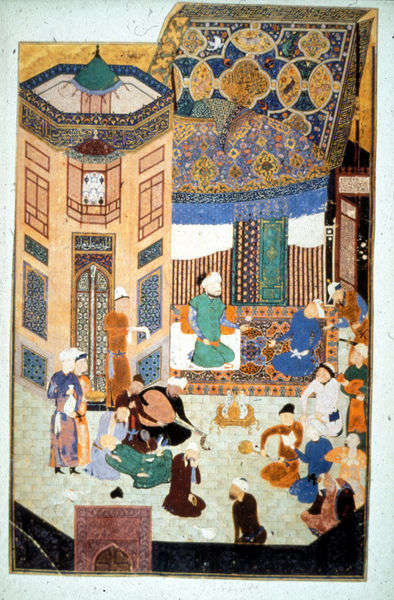
Titel: Visuelle Darstellung von Teppichen (Sa'di Bustan? Herat 1488?)
Institution: unbekannt
Schlagwörter: blau, feuer, mann, weiß, gelb, grün, menschen, ocker, sitzen, stadt, braun, bunt, cafe, fenster, frau, glas, laterne, marmor, männer, orange, schwarz, szene, terasse, tür, ölbild, dach, gebäude, haus, schloss, ansammlung, beige, gesellschaft, gespräch, leute, muster, ornament, teppich, bart, trinken, wand, architektur, spitze, stehen, stein, steine, gelehrte, häuser, boden, gold, personen, gitarre, musik, musiker, rosa, kinder, turm, garten, oktagon, unterhaltung, lehrer, schule, moderne, dorf, mauer, farbe, grafik, graphik, hof, türe, markt, platz, figuren, kuppel, könig, spielen, kopftuch, musikinstrument, ornamente, verzierung, gestreift, teppiche, japanisch, knie, tor, spiel, eingang, erker, innenhof, buch, diwan, moschee, orient, orientalisch, palast, draufsicht, asien, druck, stich, fliesen, knien, asiatisch, herrscher, mosaik, beten, china, arabisch, harem, kniend, mittelalter, gaukler, laute, schüler, turban, leier, spektakel, arabien, islam, persien, verzierungen, achteck, turbane, sultan, dachterasse, bazar, buchmalerei, islamisch, persisch, türken, gebetsteppich, okatgon, tafelmalerei, baldachim, buchmalerie, minaret, miniatus, muselmann, iolett, musizierende, alsien, hpf